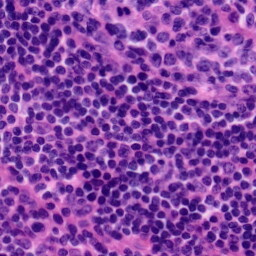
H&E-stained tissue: Tonsil